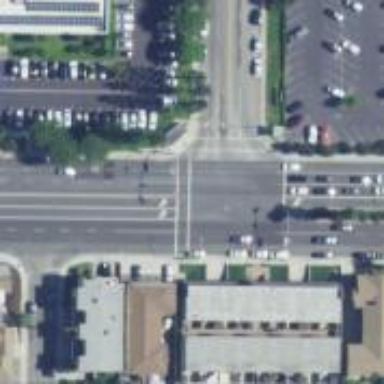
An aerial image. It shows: Marked crossing on the road.